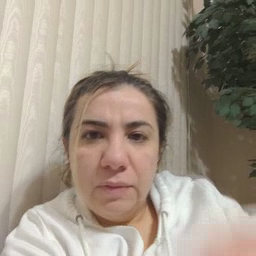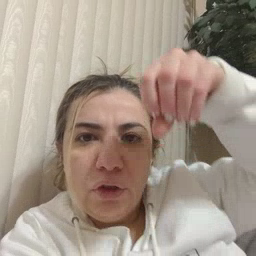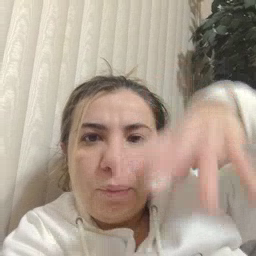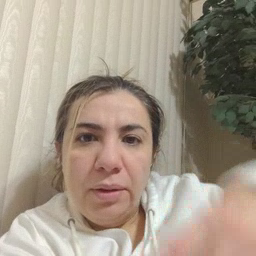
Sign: drop